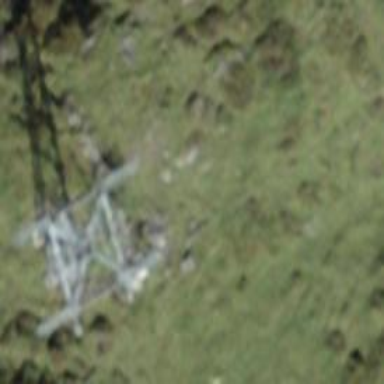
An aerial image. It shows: Pylon for aerialway.